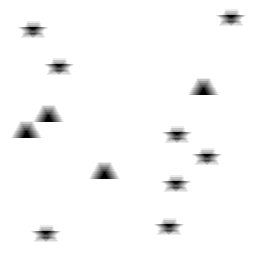
Squares: 0
Triangles: 4
Stars: 8
Total shapes: 12